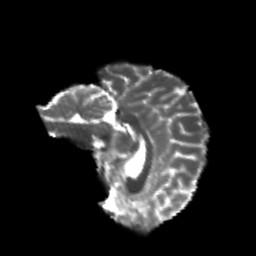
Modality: T2w
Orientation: sagittal
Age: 22
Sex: female
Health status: healthy
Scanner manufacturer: philips
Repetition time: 7.393 s
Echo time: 0.08599 s